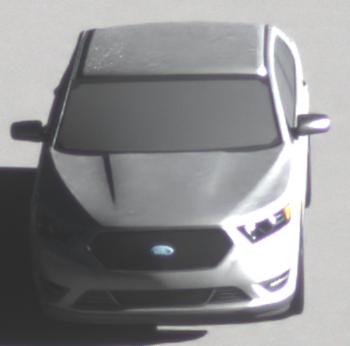
Make: Ford
Model: Taurus
Detailed model: SHO
Model produced from: 2012
Model produced until: 2019
Doors: 4
Color: white
Road condition: dry road
Daytime: morning or afternoon
Contrast: high contrast